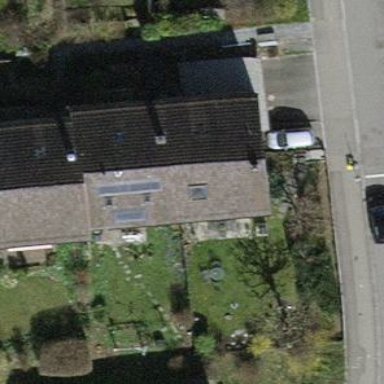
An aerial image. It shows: Building with tiled roof.